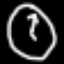
Label: clock